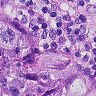
Metastatic tissue present: yes